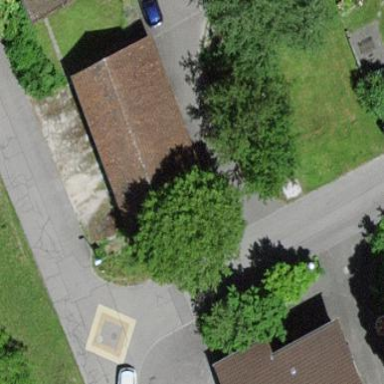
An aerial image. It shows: Garage building.